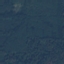
Land use / land cover class: Forest